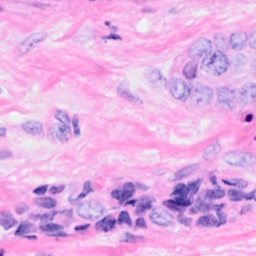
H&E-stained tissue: Breast